Question: I noticed that JFace TableViewer has some troubles with displaying text in the first column (only) if other cells in other columns contain icons. Additional space before text appears. I don't think this issue has not been found yet, so possibly some additional configuration is required. Here is a sample:

And simple code to test:
'''
public class IconTest {
private static class MyContentProvider implements IStructuredContentProvider {
public Object[] getElements(Object inputElement) {
return new String[] { "one", "two", "three", "four", "five", "six", "seven", "eight",
"nine", "ten" };
}
public void dispose() {
}
public void inputChanged(Viewer viewer, Object oldInput, Object newInput) {
}
}
/**
* @param args
*/
public static void main(String[] args) {
final Display display = new Display();
Shell shell = new Shell(display);
shell.setLayout(new FillLayout());
TableViewer v = new TableViewer(shell, SWT.FULL_SELECTION);
v.getTable().setLinesVisible(true);
v.getTable().setHeaderVisible(true);
v.setContentProvider(new MyContentProvider());
CellLabelProvider labelProvider = new CellLabelProvider() {
public void update(ViewerCell cell) {
cell.setText(cell.getElement().toString());
}
};
CellLabelProvider labelProvider2 = new CellLabelProvider() {
public void update(ViewerCell cell) {
cell.setText(cell.getElement().toString());
cell.setImage(Display.getDefault().getSystemImage(SWT.ICON_QUESTION));
}
};
TableViewerColumn column = new TableViewerColumn(v, SWT.NONE);
column.setLabelProvider(labelProvider);
column.getColumn().setText("Column 1");
column.getColumn().setWidth(100);
TableViewerColumn column2 = new TableViewerColumn(v, SWT.NONE);
column2.setLabelProvider(labelProvider2);
column2.getColumn().setText("Column 2");
column2.getColumn().setWidth(100);
v.setInput("");
shell.setSize(400, 400);
shell.open();
while (!shell.isDisposed()) {
if (!display.readAndDispatch()) {
display.sleep();
}
}
display.dispose();
}
}
'''
Any ideas?
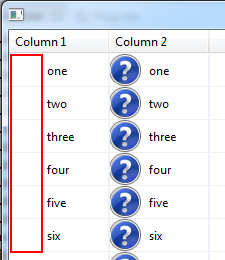
Answer: This is a long standing known issue - see Eclipse bug report <URL>
The bug report is saying that the underlying Windows table code behaves like this and there is nothing SWT/JFace can do about it.
You may be able to work around this by using 'OwnerDrawLabelProvider' which provides full control of how the cell is drawn. 'StyledCellLabelProvider' is derived for 'OwnerDrawLabelProvider' and is easier to use.